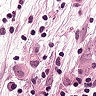
Metastatic tissue present: yes